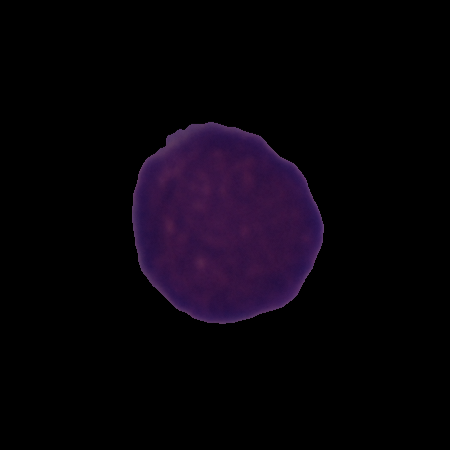
Label: cancer